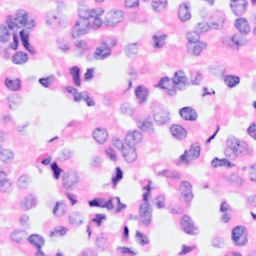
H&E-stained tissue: Breast